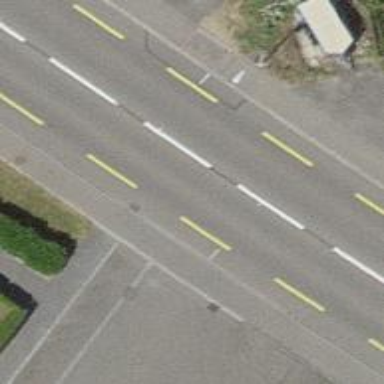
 with designated cycle lane on both sides."